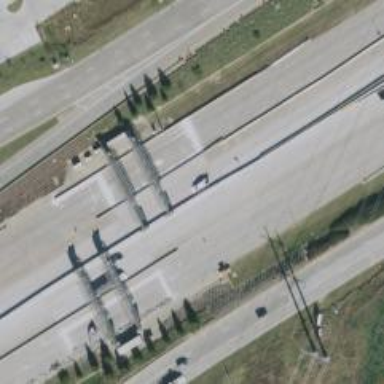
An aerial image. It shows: Toll gantry on the road.